Question: I'm currently using <URL> for syntax highlighting. It doesn't seem to support LLVM. Here's what it looks like when formatting LLVM:

It's pretty ugly. Are there any front-end syntax highlighters that support LLVM?
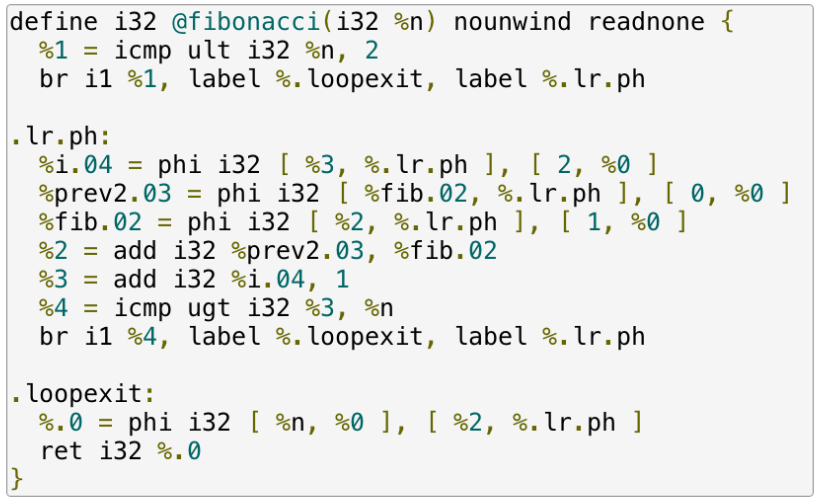
Answer: I grabbed the patterns for LLVM assembly syntax highlighting from the <URL>.
'''
PR['registerLangHandler'](
PR['createSimpleLexer'](
[
// Whitespace
[PR['PR_PLAIN'], /^[
]+/, null, '
'],
// A double quoted, possibly multi-line, string.
[PR['PR_STRING'], /^"(?:[^"\]|\[\s\S])*(?:"|$)/, null, '"'],
// comment.llvm
[PR['PR_COMMENT'], /^;[^
]*/, null, ';'],
],
[
// llvm instructions
[PR['PR_KEYWORD'], /^(?:add|alloca|and|ashr|bitcast|br|call|eq|exact|extractelement|extractvalue|fadd|fcmp|fdiv|fmul|fpext|fptosi|fptoui|fptrunc|free|frem|fsub|getelementptr|icmp|inbounds|indirectbr|insertelement|insertvalue|inttoptr|invoke|load|lshr|malloc|mul|ne|nsw|nuw|oeq|oge|ogt|ole|olt|one|or|ord|phi|ptrtoint|ret|sdiv|select|sext|sge|sgt|shl|shufflevector|sitofp|sle|slt|srem|store|sub|switch|trunc|udiv|ueq|uge|uge|ugt|ugt|uitofp|ule|ule|ult|ult|une|uno|unreachable|unwind|urem|va_arg|xor|zext)/, null],
// llvm keywords
[PR['PR_KEYWORD'], /^(?:addrspace|alias|align|alignstack|alwaysinline|appending|asm|blockaddress|byval|c|cc|ccc|coldcc|common|constant|datalayout|declare|default|define|deplibs|dllexport|dllimport|except|extern_weak|external|fastcc|gc|global|hidden|inlinehint|inreg|internal|linkonce|linkonce_odr|metadata|module|naked|nest|noalias|nocapture|noimplicitfloat|noinline|noredzone|noreturn|nounwind|optsize|private|protected|ptx_device|ptx_kernel|readnone|readonly|section|sideeffect|signext|sret|ssp|sspreq|tail|target|thread_local|to|triple|uwtable|volatile|weak|weak_odr|x86_fastcallcc|x86_stdcallcc|zeroext)/, null],
// variable.llvm
[PR['PR_TYPE'], /^\s(?:[%@][-a-zA-Z$._][-a-zA-Z$._0-9]*)/],
// variable.language.llvm
[PR['PR_TYPE'], /^\s(?:[%]\d+)/],
// storage.type.language.llvm
[PR['PR_PLAIN'], /^(?:i\d+\**)/],
// variable.metadata.llvm
[PR['PR_PLAIN'], /^(!\d+)/],
// constant.numeric.float.llvm
[PR['PR_LITERAL'], /^\d+\.\d+/],
// constant.numeric.integer.llvm
[PR['PR_LITERAL'], /^(?:\d+|0(?:x|X)[a-fA-F0-9]+)/],
]),
['llvm', 'll']);
'''
Here are the links to a <URL> with a demo page and README.